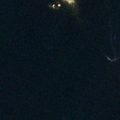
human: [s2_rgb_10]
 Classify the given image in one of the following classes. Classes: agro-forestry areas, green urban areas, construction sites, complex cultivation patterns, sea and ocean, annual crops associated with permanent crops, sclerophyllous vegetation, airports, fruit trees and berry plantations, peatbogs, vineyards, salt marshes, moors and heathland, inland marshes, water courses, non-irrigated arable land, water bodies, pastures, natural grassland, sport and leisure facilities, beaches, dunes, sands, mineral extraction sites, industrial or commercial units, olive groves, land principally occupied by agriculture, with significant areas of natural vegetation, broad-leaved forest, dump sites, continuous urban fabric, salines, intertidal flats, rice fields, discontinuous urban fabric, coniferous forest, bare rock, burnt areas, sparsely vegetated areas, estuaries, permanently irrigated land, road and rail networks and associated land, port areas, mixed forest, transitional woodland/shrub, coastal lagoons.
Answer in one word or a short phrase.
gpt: sea and ocean